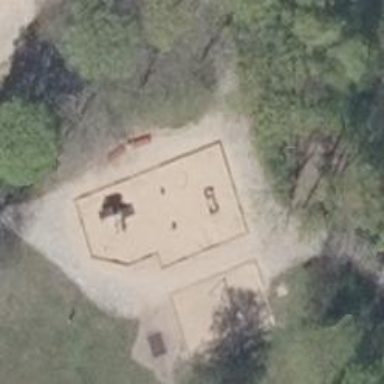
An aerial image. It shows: Playground area for leisure activities on the land.